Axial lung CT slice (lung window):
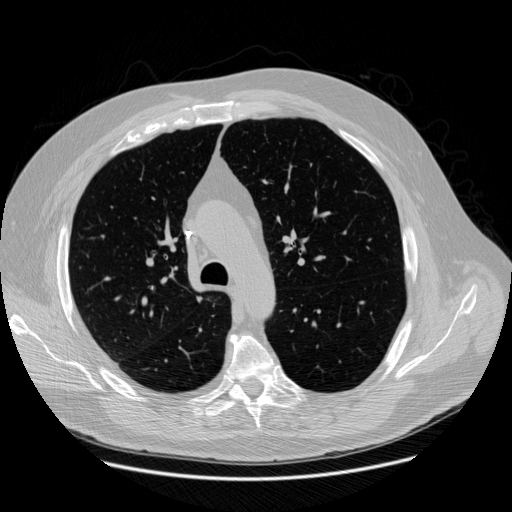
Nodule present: no